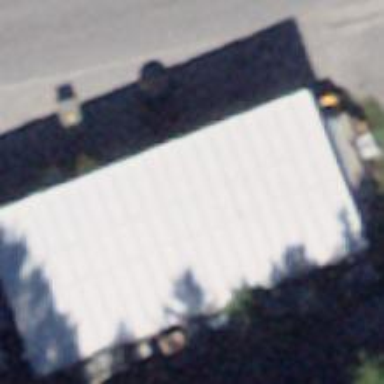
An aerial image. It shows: Car shop.